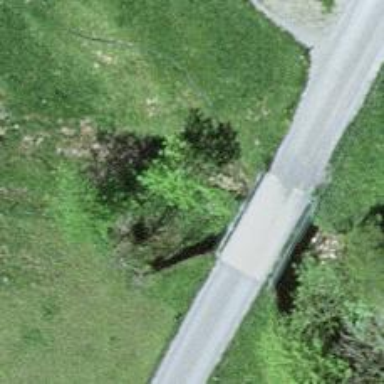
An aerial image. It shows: Culvert tunnel.